Aerial crown-view tile of a tropical tree (Barro Colorado Island, Panama), acquired 20241112:
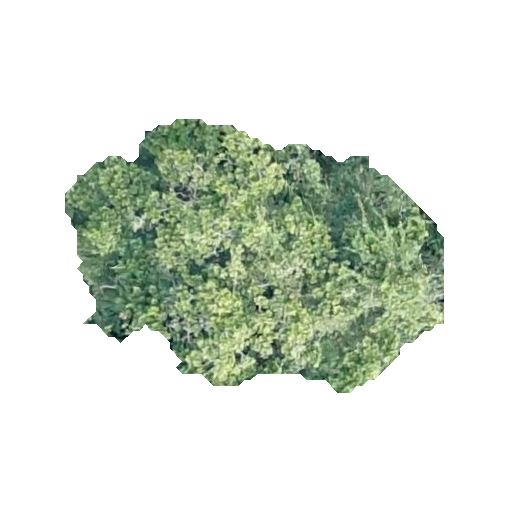
Species: Anacardium excelsum
GBIF accepted scientific name: Anacardium excelsum
Crown area: 115.422 m²